Interaction volume radius: 10 \u00c5
Interaction volume height: 25 \u00c5
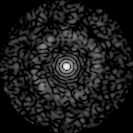
Disorder parameter: 0.8331